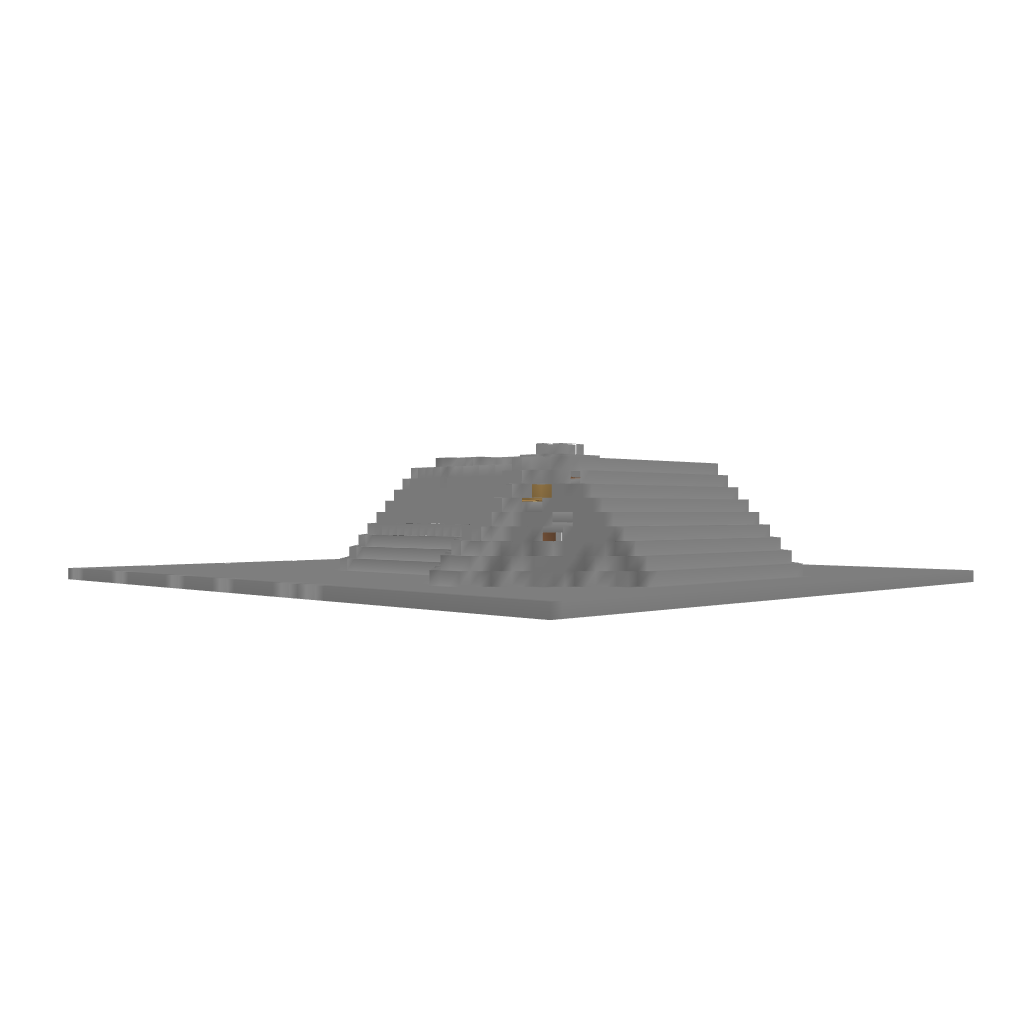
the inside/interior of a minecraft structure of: The Bunker